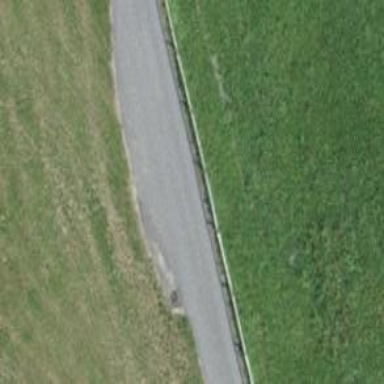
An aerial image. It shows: Passing place on the road.